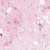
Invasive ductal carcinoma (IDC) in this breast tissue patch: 0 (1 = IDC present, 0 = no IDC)